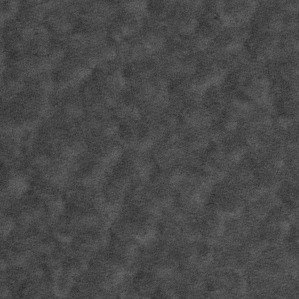
Label: frost